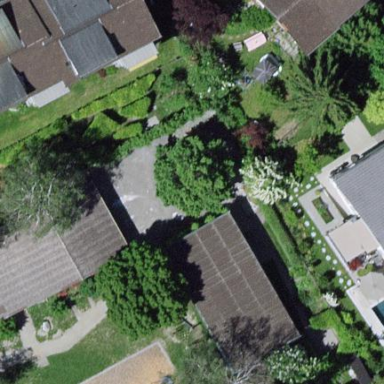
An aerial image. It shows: Kindergarten building.